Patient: sex F, age 56
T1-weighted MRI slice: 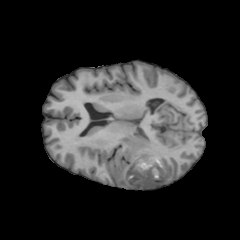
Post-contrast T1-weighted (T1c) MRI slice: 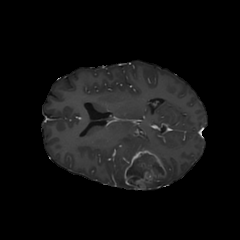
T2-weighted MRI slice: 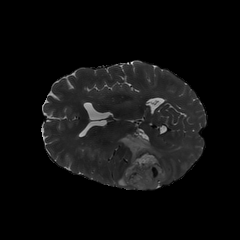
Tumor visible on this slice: yes
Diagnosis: Glioblastoma, IDH-wildtype
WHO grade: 4